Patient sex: M
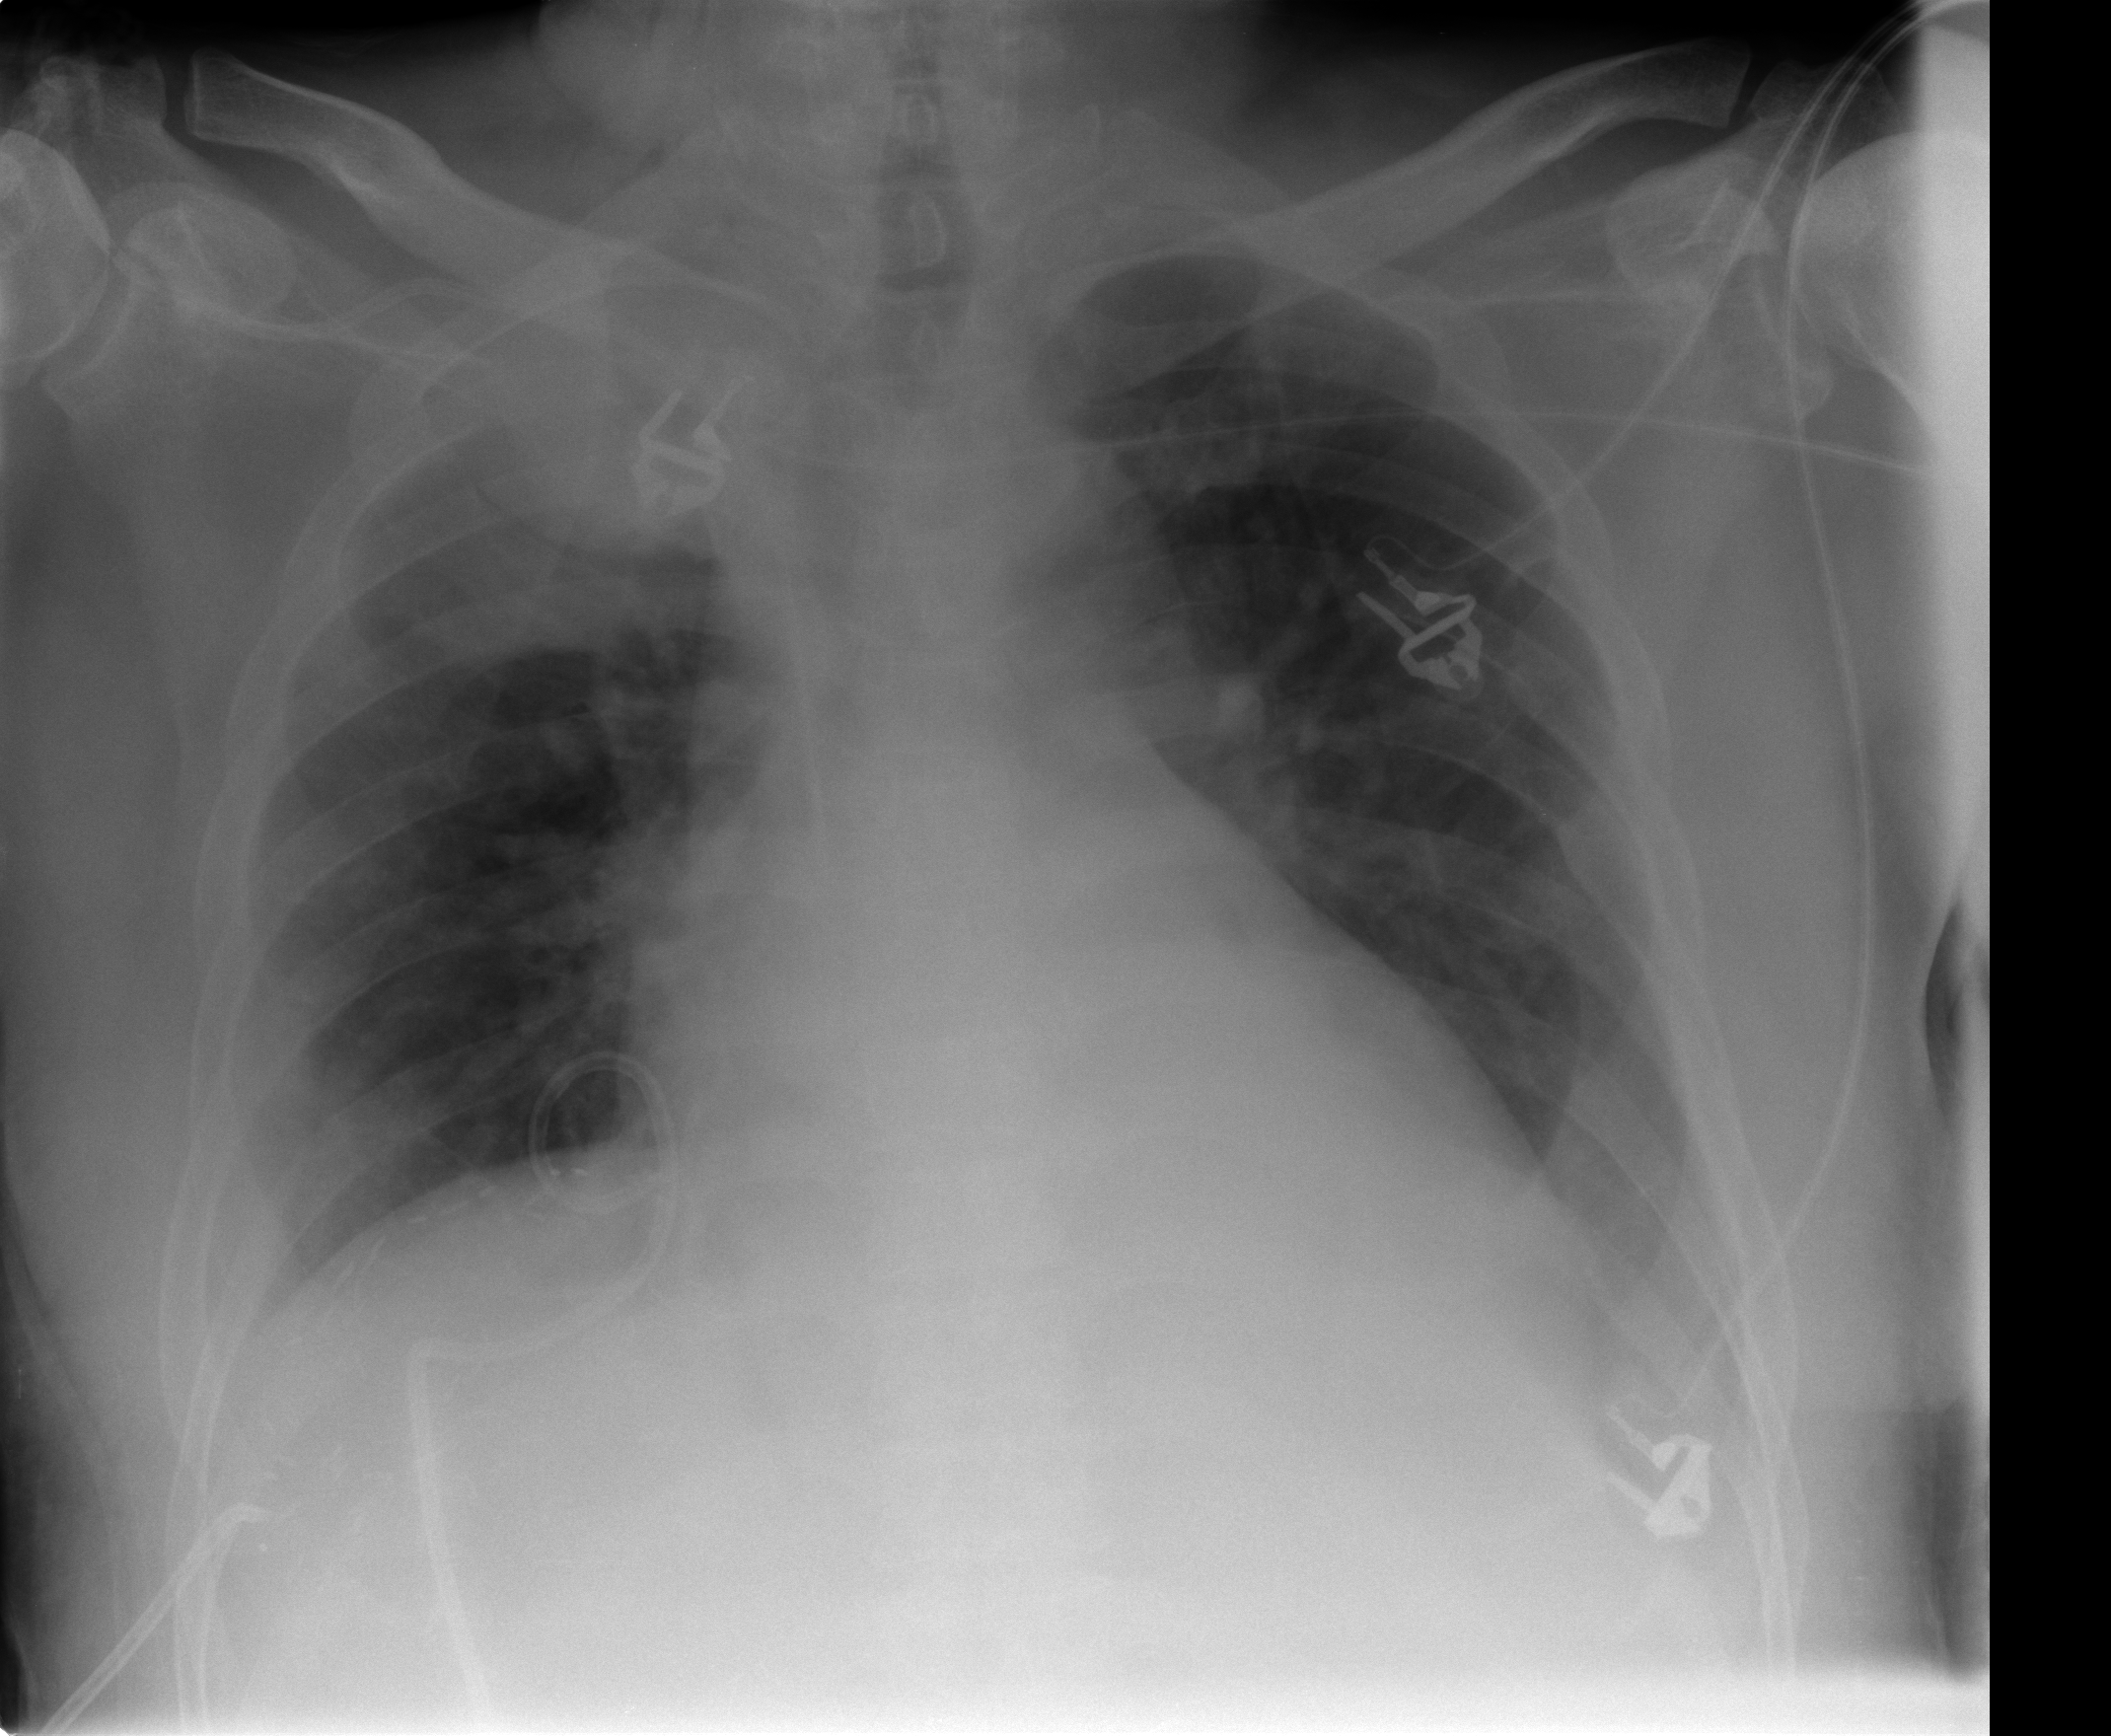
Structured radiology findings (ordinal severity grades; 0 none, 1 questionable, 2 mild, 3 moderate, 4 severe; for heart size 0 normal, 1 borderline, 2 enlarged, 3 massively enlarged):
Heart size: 2
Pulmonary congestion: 0
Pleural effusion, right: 2
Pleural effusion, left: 3
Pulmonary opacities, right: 2
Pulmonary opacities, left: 0
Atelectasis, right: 3
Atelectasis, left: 2